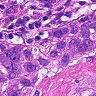
Metastatic tissue present: yes